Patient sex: F
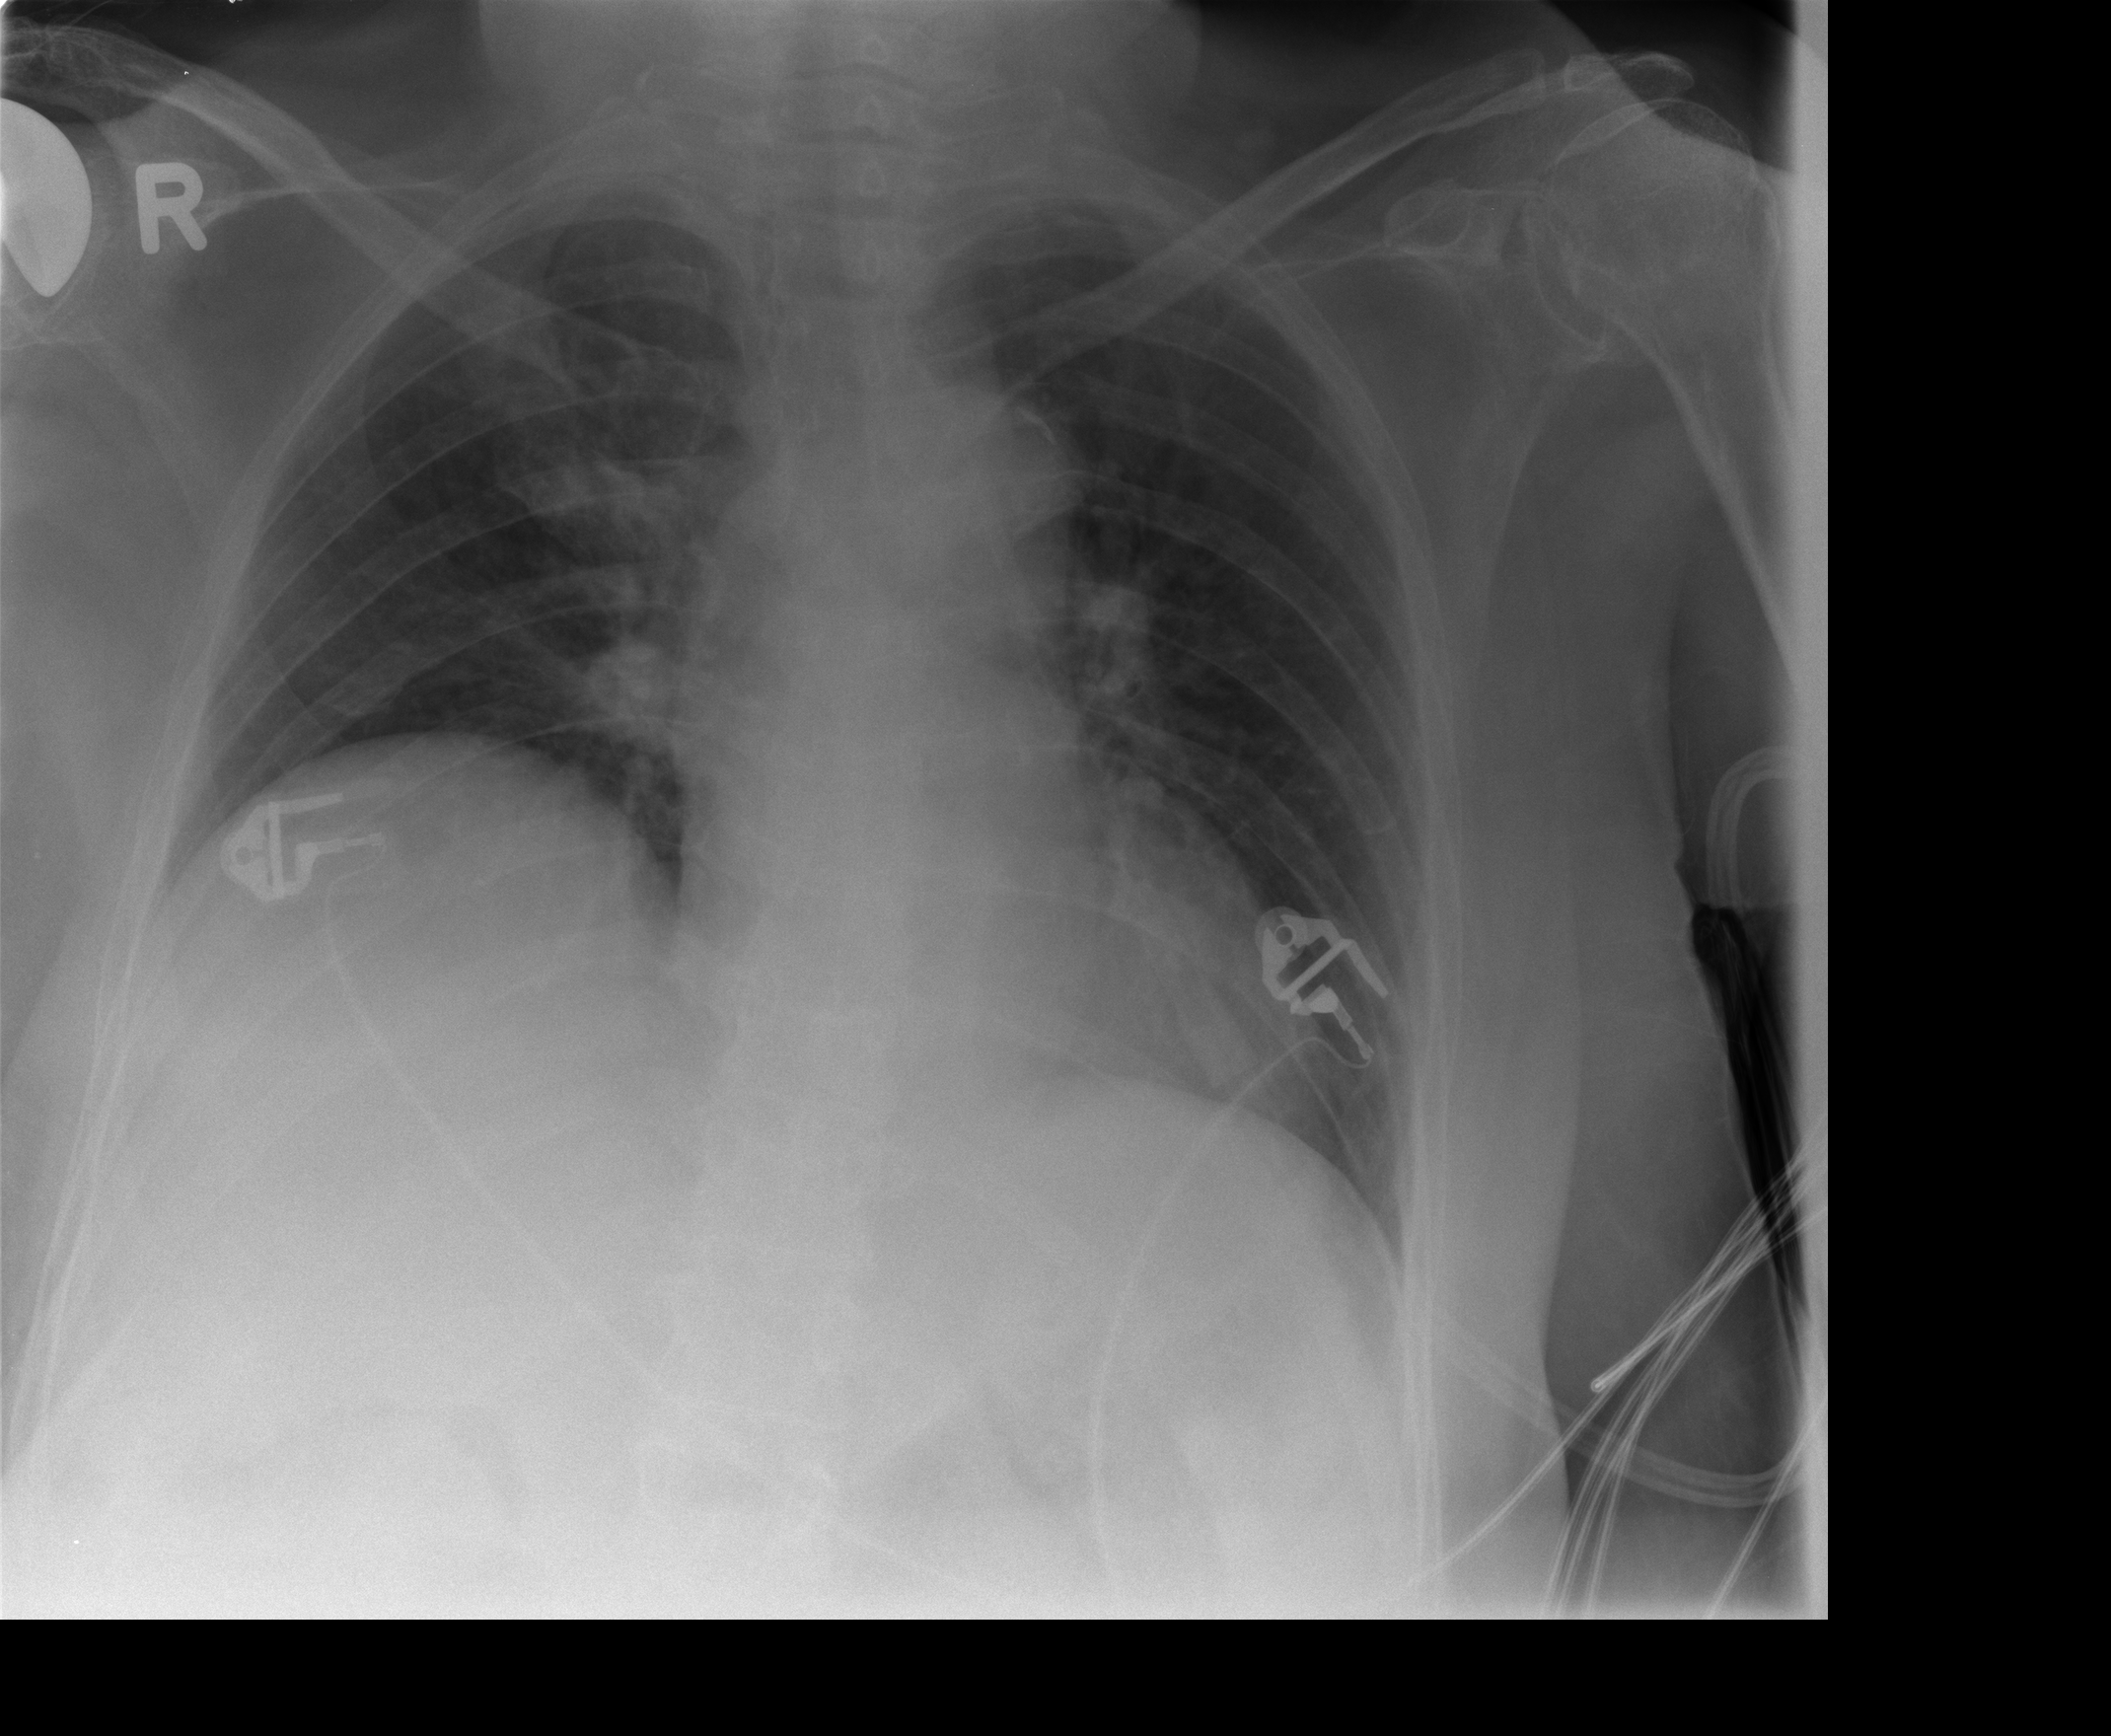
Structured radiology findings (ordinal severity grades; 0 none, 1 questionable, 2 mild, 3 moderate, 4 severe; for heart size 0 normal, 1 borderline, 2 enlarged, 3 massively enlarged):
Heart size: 0
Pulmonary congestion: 0
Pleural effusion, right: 0
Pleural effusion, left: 1
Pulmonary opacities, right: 0
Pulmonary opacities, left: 1
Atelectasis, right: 2
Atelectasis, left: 2